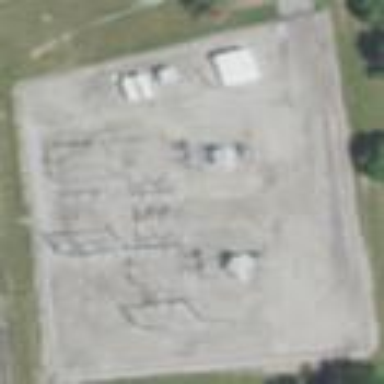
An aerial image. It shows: Fence surrounds transmission level power substation.